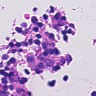
Metastatic tissue present: no